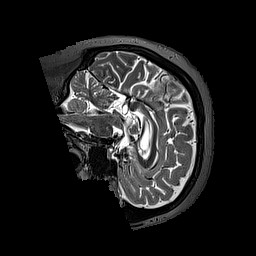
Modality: T2w
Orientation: sagittal
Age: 51
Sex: female
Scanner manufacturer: siemens
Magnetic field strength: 3 T
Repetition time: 3.2 s
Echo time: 0.567 s